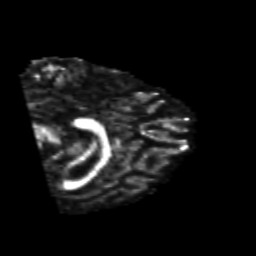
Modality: FA
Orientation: sagittal
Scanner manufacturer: siemens
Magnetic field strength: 3 T
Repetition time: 6.8 s
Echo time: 0.093 s